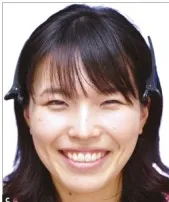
Posttreatment records (at 24 years and 2 months of age):. Extraoral, and ,intraoral photographs.
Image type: medical_photograph (oral_photograph)